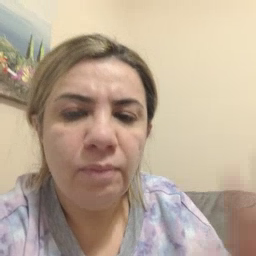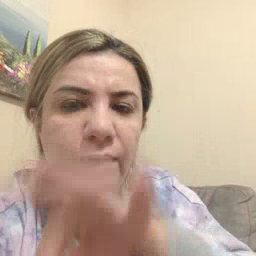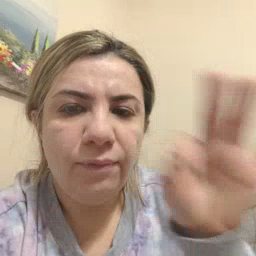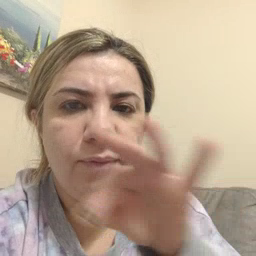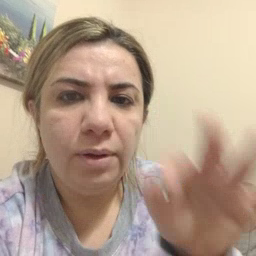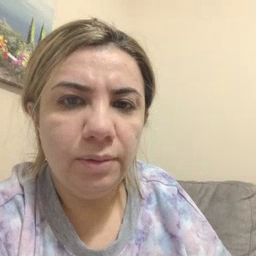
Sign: frenchfries